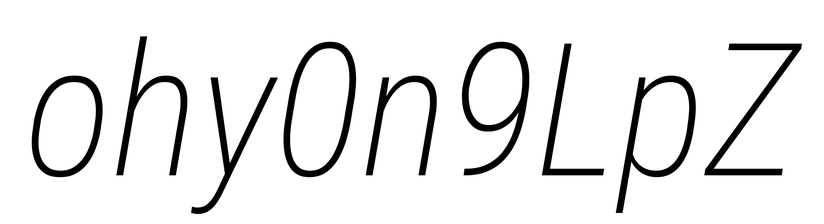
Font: Roboto-Italic_Condensed_ExtraLight_Italic